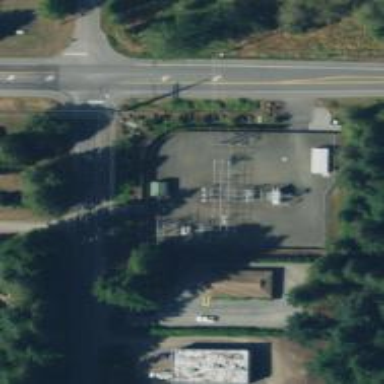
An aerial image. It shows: Distribution level power substation surrounded by fence.